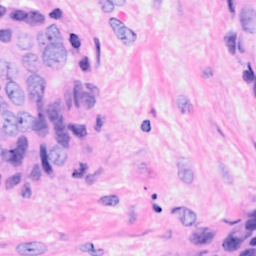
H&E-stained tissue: Breast